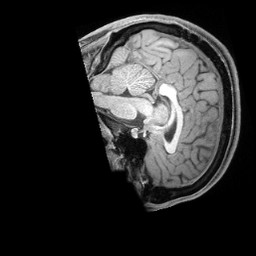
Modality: T1w
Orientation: sagittal
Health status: healthy
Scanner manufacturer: siemens
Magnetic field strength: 3 T
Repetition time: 2.4 s
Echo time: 0.00201 s